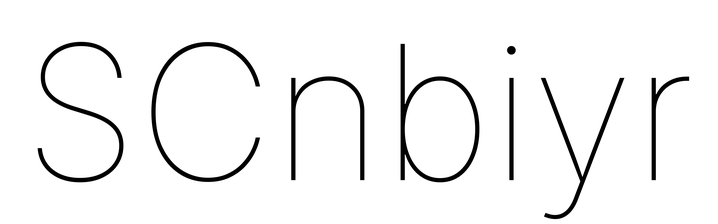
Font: Inter_Thin